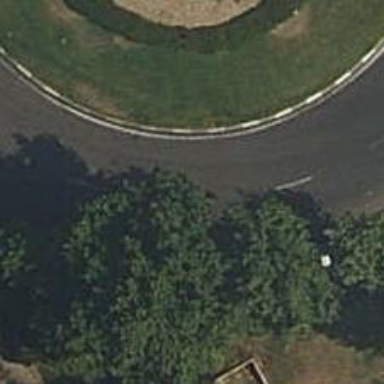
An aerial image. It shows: Secondary road around roundabout.